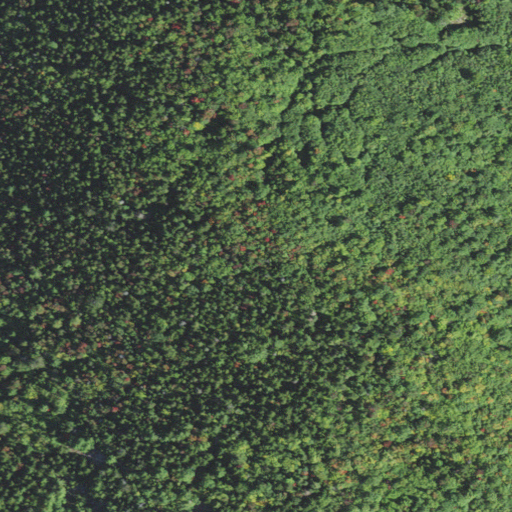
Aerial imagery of mountain in New Hampshire named Hurricane Mountain containing evergreen forest, mixed forest, deciduous forest, and shrub